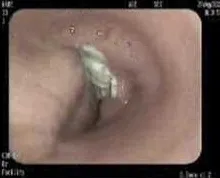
Bronchoscopic images of the lesion. Whitish tumor tissue is seen protruding from the left main bronchus and creeping on the carina.
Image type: endoscopy (airway_endoscopy)